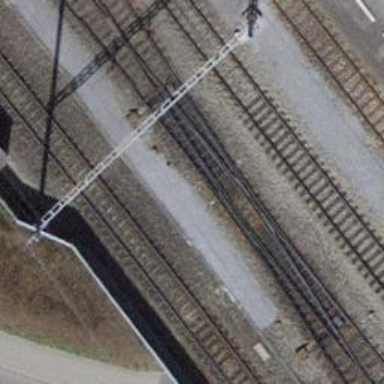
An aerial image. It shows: Single railway track with electrified contact line.